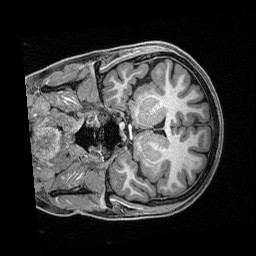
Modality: T1w
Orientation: coronal
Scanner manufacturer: siemens
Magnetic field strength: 3 T
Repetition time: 2.4 s
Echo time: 0.00122 s